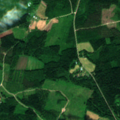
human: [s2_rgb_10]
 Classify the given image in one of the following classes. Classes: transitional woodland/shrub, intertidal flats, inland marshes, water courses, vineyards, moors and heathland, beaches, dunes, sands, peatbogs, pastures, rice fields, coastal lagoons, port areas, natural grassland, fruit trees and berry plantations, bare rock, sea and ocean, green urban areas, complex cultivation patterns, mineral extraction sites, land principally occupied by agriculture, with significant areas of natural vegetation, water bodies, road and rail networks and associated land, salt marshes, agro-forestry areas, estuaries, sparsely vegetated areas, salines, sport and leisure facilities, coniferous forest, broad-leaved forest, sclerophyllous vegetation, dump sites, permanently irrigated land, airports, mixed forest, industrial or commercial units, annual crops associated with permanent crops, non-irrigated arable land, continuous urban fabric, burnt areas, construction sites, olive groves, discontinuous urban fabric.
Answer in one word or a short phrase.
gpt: land principally occupied by agriculture, with significant areas of natural vegetation, broad-leaved forest, mixed forest, transitional woodland/shrub